Question: In one of my Chatting app i have used label and textview. UITextView is center Align and one more label add to subview and adjusting there position according text that is working fine..
But my need is to make it similar to whatsapp application. if text is to small and label can adjust within same line than bubble should not expand to two line and adjust in single line..
i have attached image that will clear the requirement.

Thanks in advance.
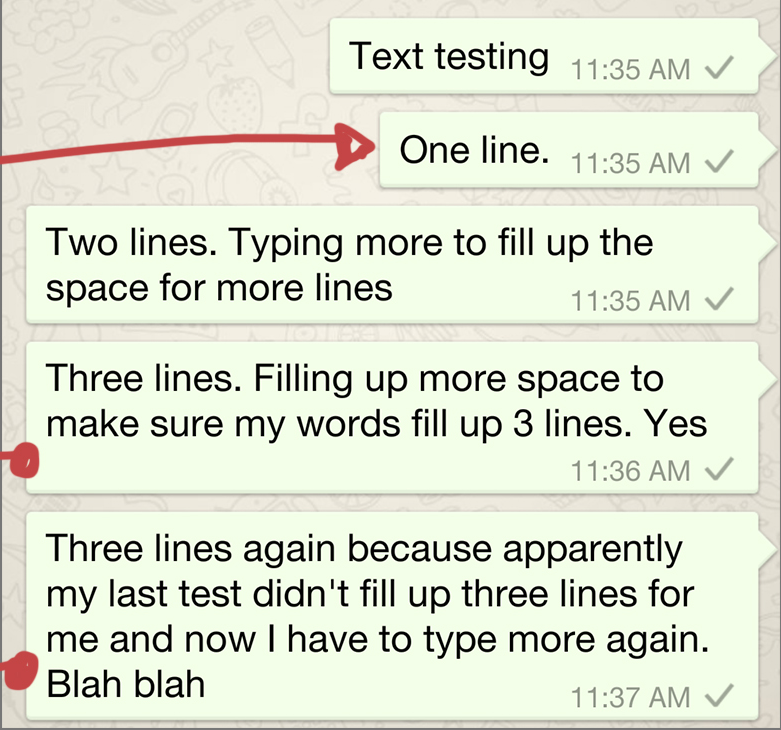
Answer: I am able to perform this with help of
'''
CGSize sizelbl = _lbl_Timestamp.frame.size;
[_lbl_Timestamp
setFrame:CGRectMake(CGRectGetMaxX(_txtView.frame) - sizelbl.width - 5,
CGRectGetMaxY(_txtView.frame) - sizelbl.height - 5 - 3,
sizelbl.width, sizelbl.height)];
CGRect ovalFrame = [_txtView convertRect:_lbl_Timestamp.bounds fromView:_lbl_Timestamp];
// Since text container does not know about the inset, we must shift the frame to container coordinates
ovalFrame.origin.x -= _txtView.textContainerInset.left;
ovalFrame.origin.y -= _txtView.textContainerInset.top;
// Simply set the exclusion path
UIBezierPath *ovalPath = [UIBezierPath bezierPathWithOvalInRect: ovalFrame];
_txtView.textContainer.exclusionPaths = @[ovalPath];
'''